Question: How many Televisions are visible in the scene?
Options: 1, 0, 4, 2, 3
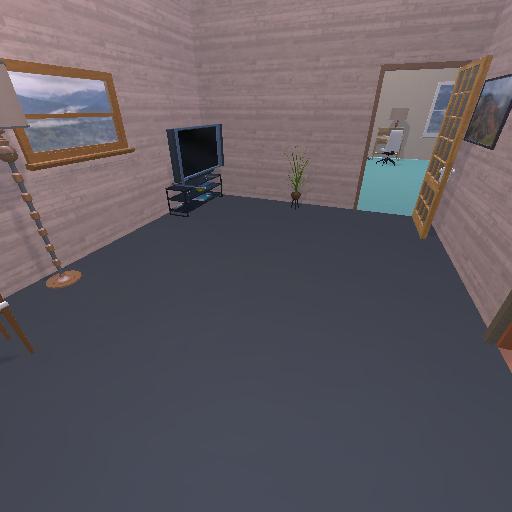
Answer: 1